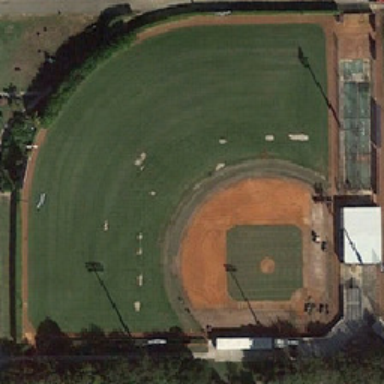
The baseball field was built between the road and a row of trees .